Question: '''
var_dump($ExtraColumns);
var_dump(is_array($ExtraColumns) );
foreach ($ExtraColumns as $key => $value) {
$aColumns = array_push($aColumns, $value[1]);
}
'''

I don't understand this error, because var is an array and not empty, but this error appears!
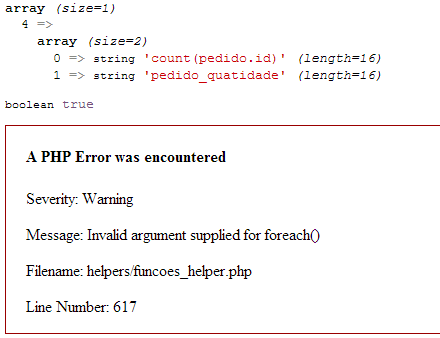
Answer: Actually this line of code should not work:
'''
$aColumns = array_push($aColumns, $value[1]);
'''
array_push() returns integer and gets array as a first parameter..